Brain MRI, t1w sequence, axial 2D slice.
Patient: age 34, sex F, weight 95 kg, height 1.95 m
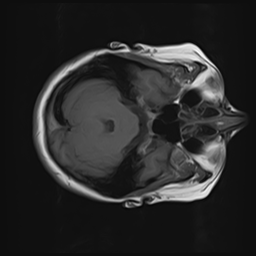